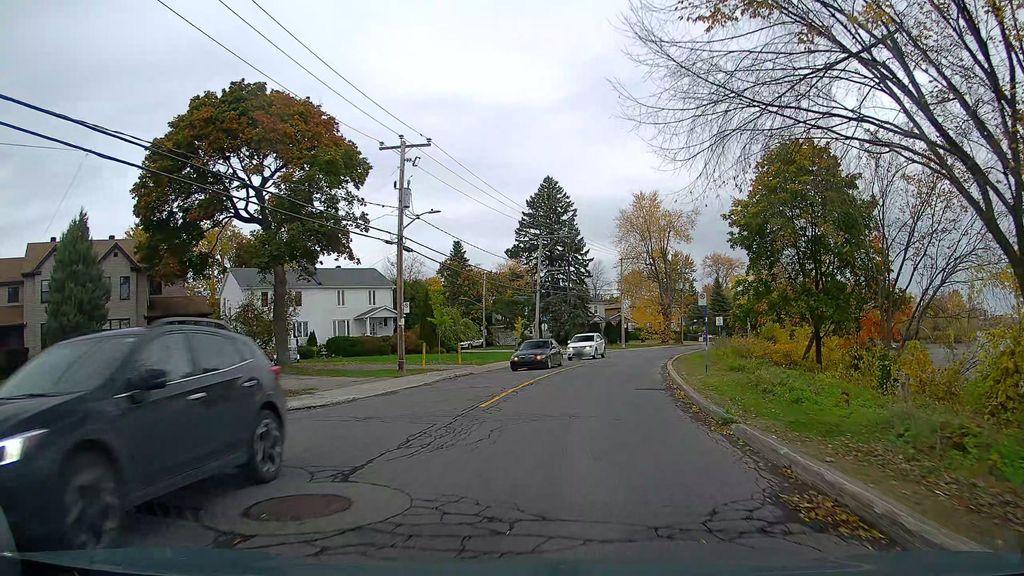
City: montreal